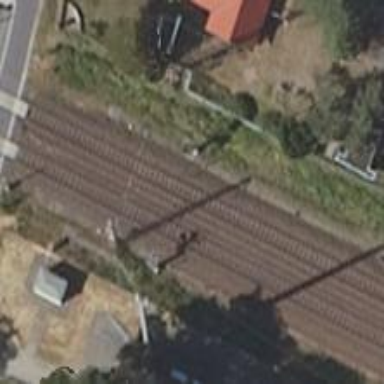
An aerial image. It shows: Railway signal.